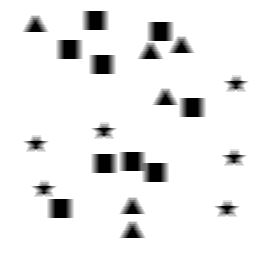
Squares: 9
Triangles: 6
Stars: 6
Total shapes: 21